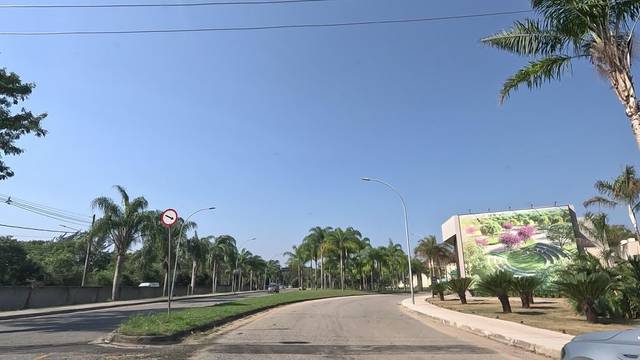
Region: Brazil
Coordinates: -22.993, -43.377